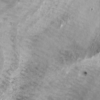
Label: not_dusty